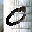
Label: 0